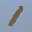
Label: 1